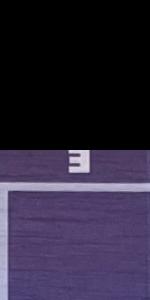
Label: Empty